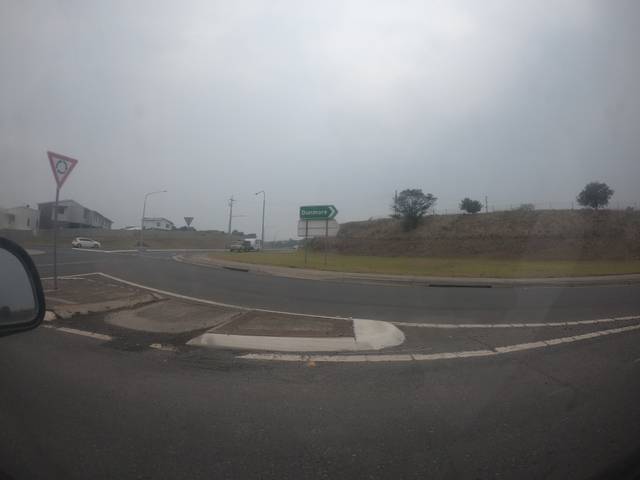
Region: Australia
Coordinates: -34.59, 150.848